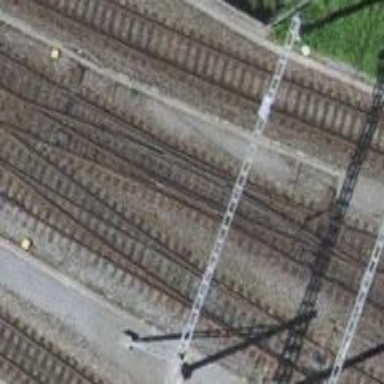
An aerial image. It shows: Single-track electrified railway siding with contact line.